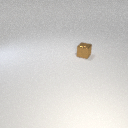
small brown metal cube